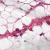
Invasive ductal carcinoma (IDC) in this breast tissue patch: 0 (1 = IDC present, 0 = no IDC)